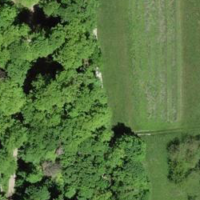
EUNIS habitat code: 25
Species observed at this site:
Allium ursinum
Melittis melissophyllum